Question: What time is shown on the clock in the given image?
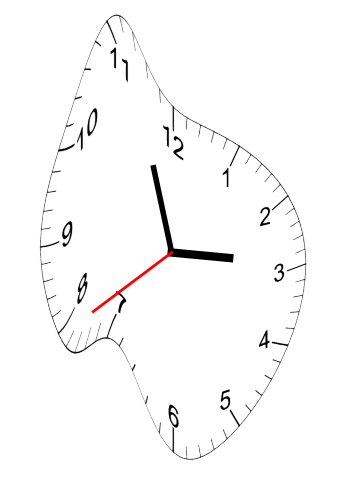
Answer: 02:56:39